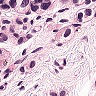
Metastatic tissue present: yes